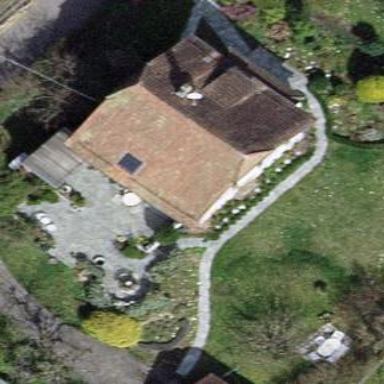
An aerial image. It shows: Garden enclosed by fence.